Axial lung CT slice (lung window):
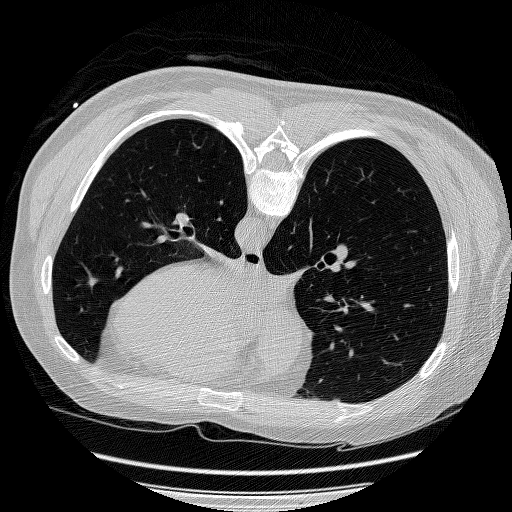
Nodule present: no